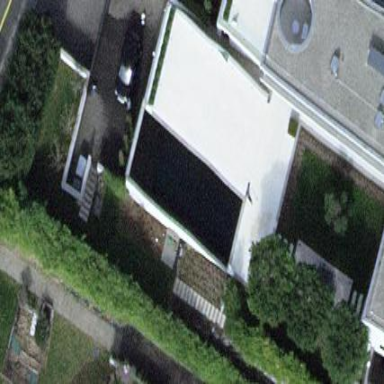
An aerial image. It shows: Swimming pool located in leisure land.